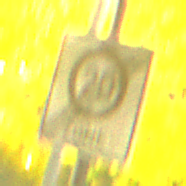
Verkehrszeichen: EndeZone20
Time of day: Night
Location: Outdoor (Urban)
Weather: PartlyCloudy
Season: NotSpecified
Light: Artificial